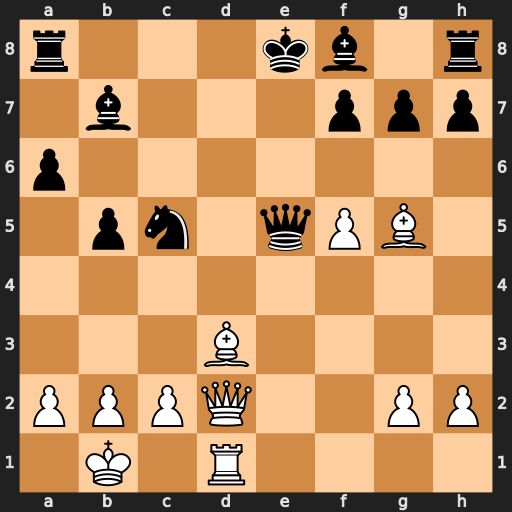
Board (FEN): r3kb1r/1b3ppp/p7/1pn1qPB1/8/3B4/PPPQ2PP/1K1R4
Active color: w
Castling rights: kq
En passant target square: -
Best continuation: Bxb5+ axb5 Qd8+ Rxd8 Rxd8#